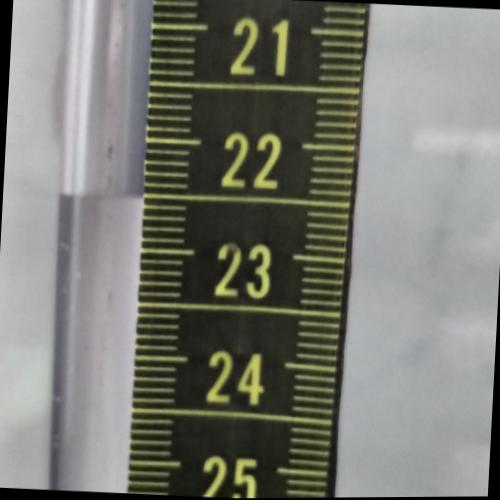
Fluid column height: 22.5 cm